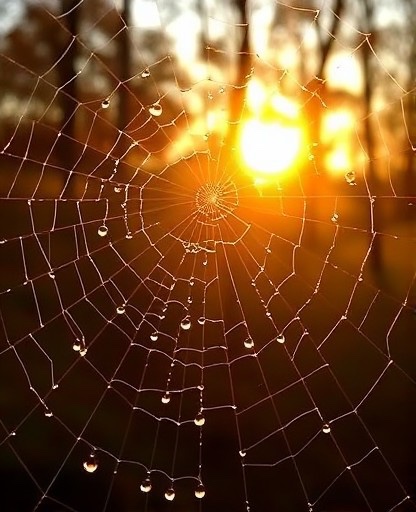
Category: Halloween